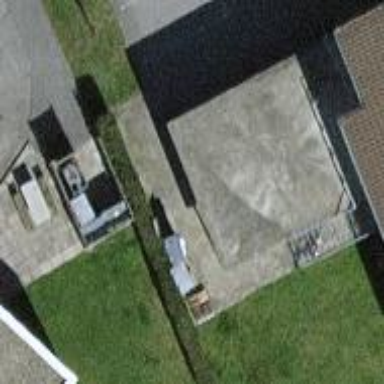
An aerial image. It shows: Bicycle parking shed.